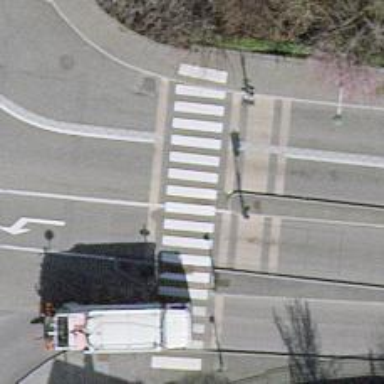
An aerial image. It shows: Zebra crossing with traffic signals. The crossing is marked by traffic lights.